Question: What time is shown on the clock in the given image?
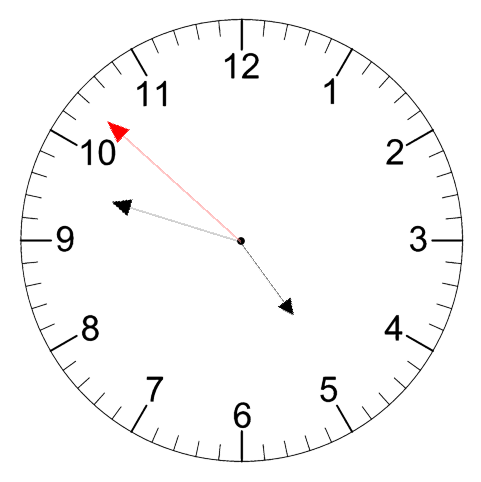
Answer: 04:47:52